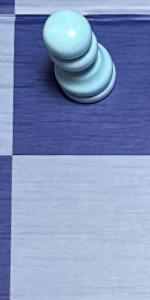
Label: Empty